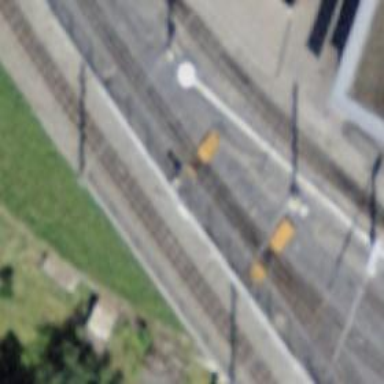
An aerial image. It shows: Narrow gauge railway with electrified contact lines.